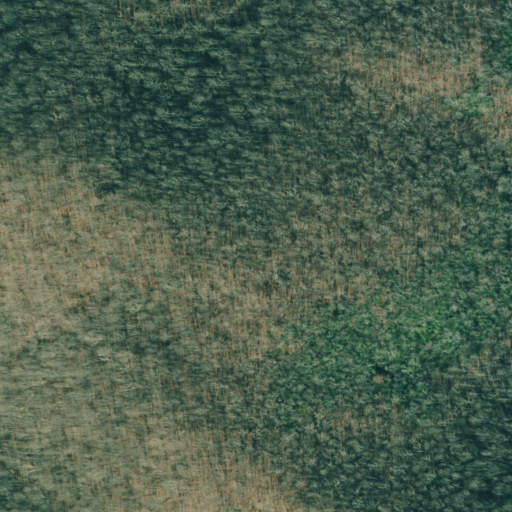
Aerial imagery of mountain in Georgia named Sheep Stomp Knob containing deciduous forest and mixed forest